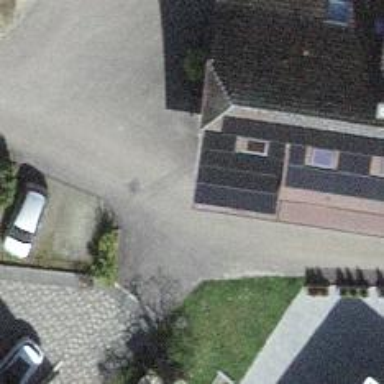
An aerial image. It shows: Solar power generator using photovoltaic method with solar photovoltaic panel types.